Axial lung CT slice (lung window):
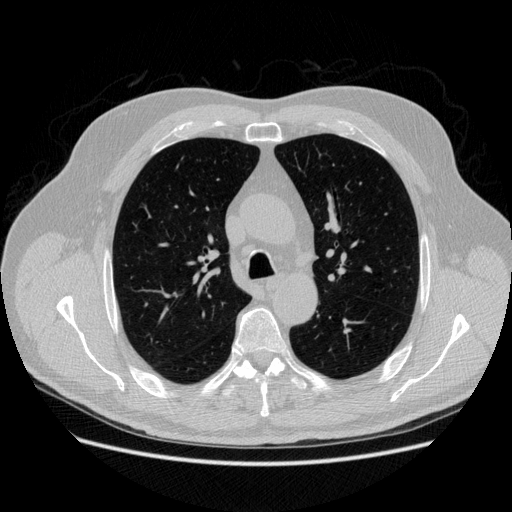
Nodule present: no